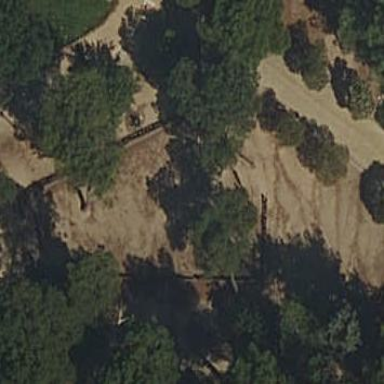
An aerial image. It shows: Dog park with kerb barrier.